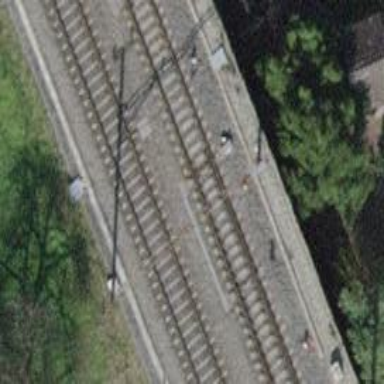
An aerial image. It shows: Railway switch.